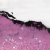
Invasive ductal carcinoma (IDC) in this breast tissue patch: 0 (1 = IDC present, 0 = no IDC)